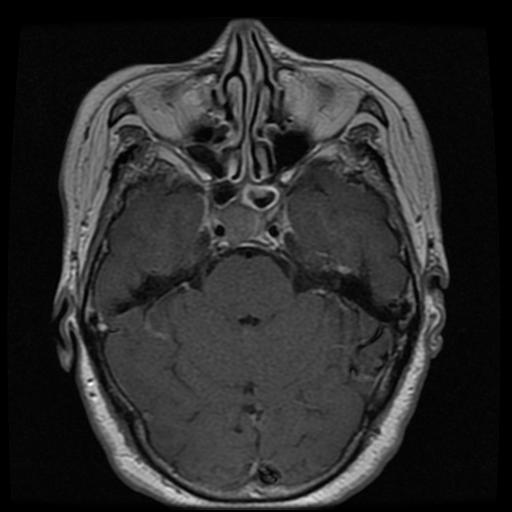
Label: pituitary